Question: How do I set the distance (padding) between the arrow and the text in matplotlib's annotate function? Sometimes the text ends up being too close to the arrow and I would like to move them a little further apart.
Basic example:
'''
import matplotlib.pyplot as plt
plt.annotate('Here it is!',xy=(-1,-1),xytext=(0,0),
arrowprops=dict(arrowstyle='->',lw=1.5))
plt.xlim(-10,10)
plt.ylim(-10,10)
plt.show()
'''

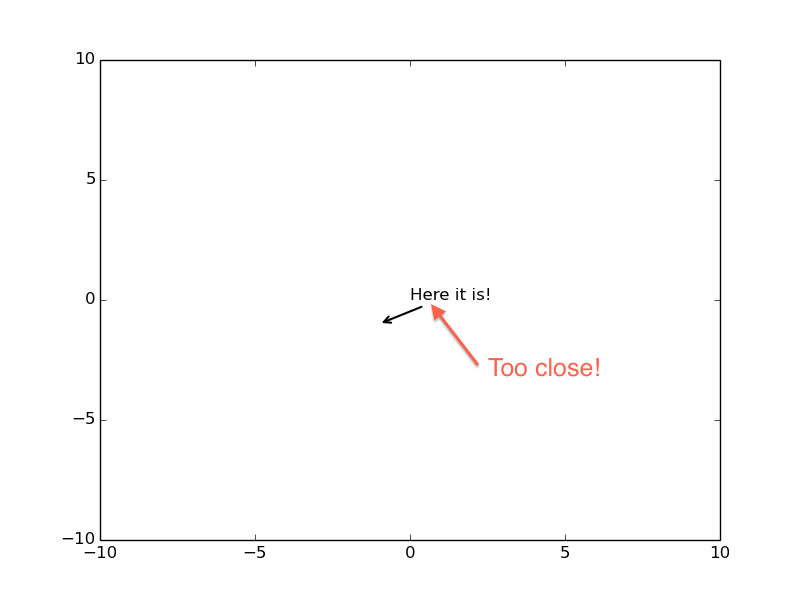
Answer: For fancy arrows you can play with the 'bbox' properties:
'''
fig, ax = plt.subplots(1, 3, figsize=(7, 3))
pad_val = [-5, 0, 5]
for a,p in zip(ax, pad_val):
a.annotate('Here it is!
pad={}'.format(p),xy=(-1,-1),xytext=(1,1),
arrowprops=dict(arrowstyle='-|>', fc="k", ec="k", lw=1.5),
bbox=dict(pad=p, facecolor="none", edgecolor="none"))
a.set_xlim(-10,10)
a.set_ylim(-10,10)
'''
<URL>
Here the drawback is that you can't add a color behind the annotation ('facecolor="none"' is mandatory), or the arrow will always stick to the border of the frame and it might be ugly.
HTH